Question: What packages and functions in R can perform a two dimensional non-additive local regression/smooth. For example consider
'''
b<-seq(-6*pi,6*pi,length=100)
xy<-expand.grid(b,b)
x=xy[[1]]
y=xy[[2]]
z= sin(x)+cos(y) + 2*sin(x)*cos(y)
contour(b,b,matrix(z,100,100))
'''

What functions could estimate this?
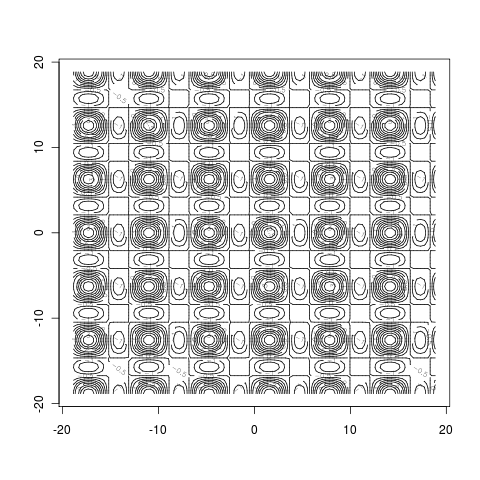
Answer: you can do this with loess:
'''
fit <- loess( z ~ x+ y, span=0.01 )
dev.new()
contour( b, b, matrix( predict(fit), 100, 100 ) )
'''